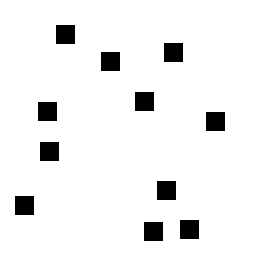
Squares: 11
Triangles: 0
Stars: 0
Total shapes: 11